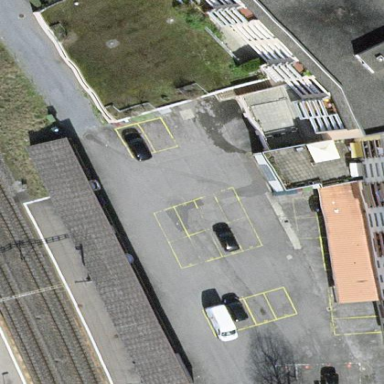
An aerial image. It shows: Parking area with asphalt surface.